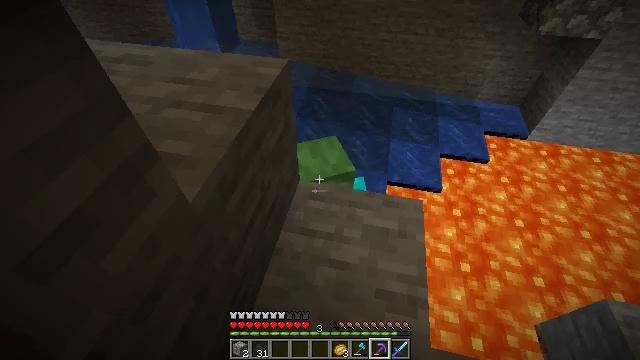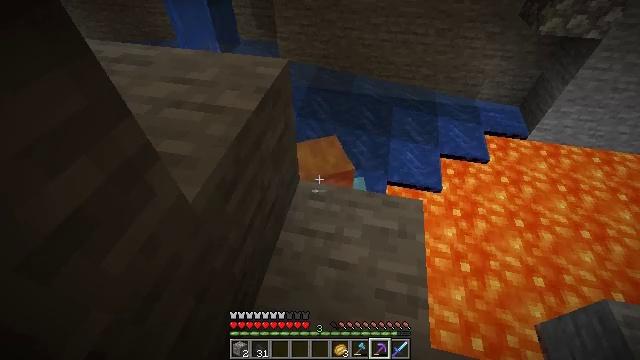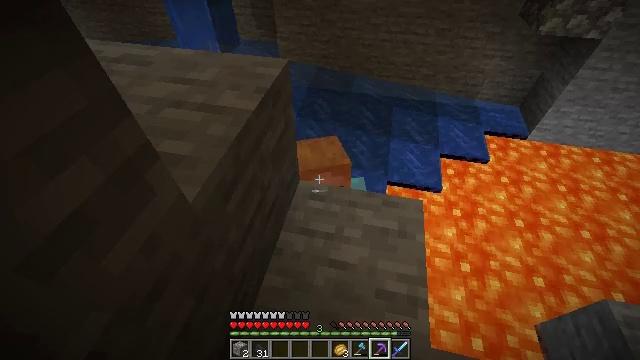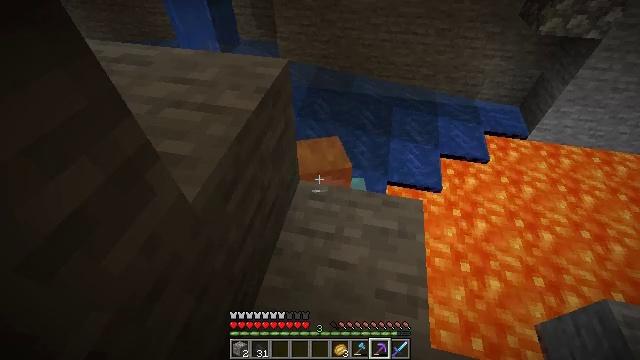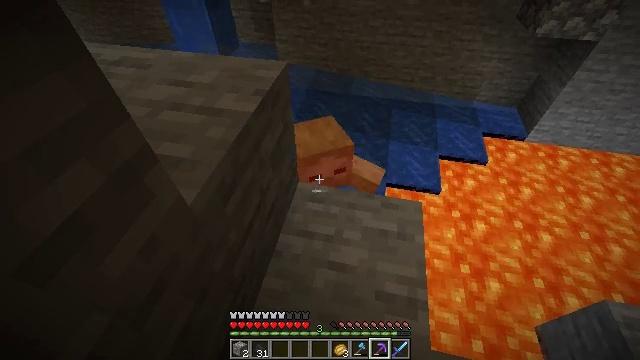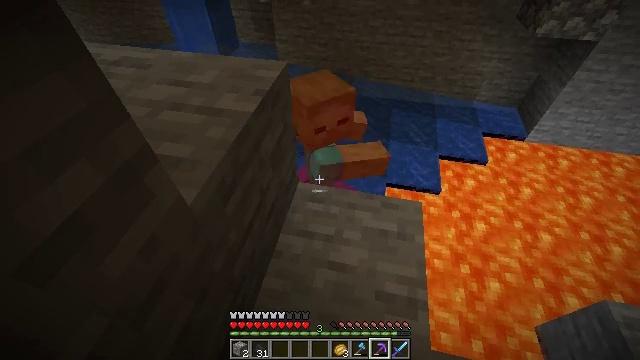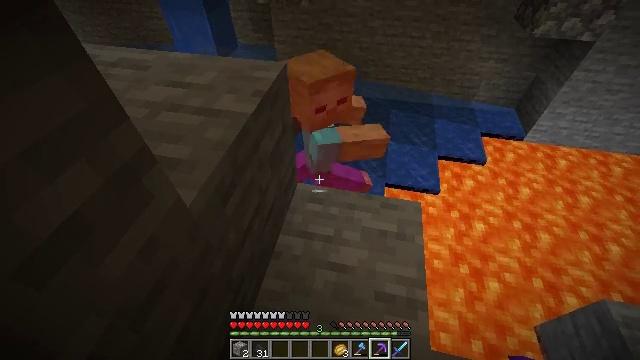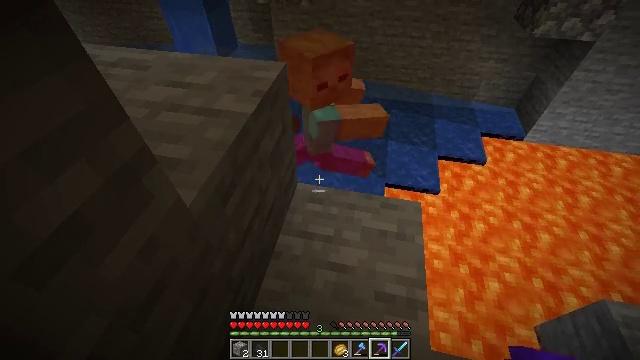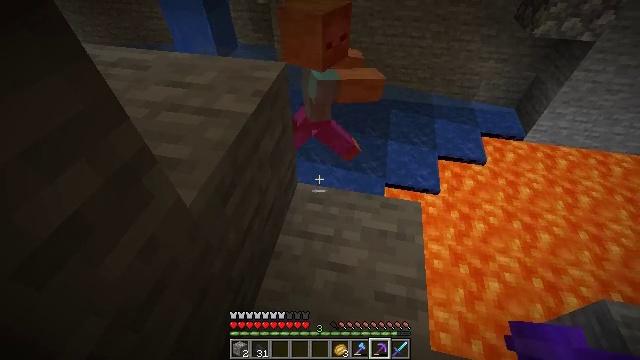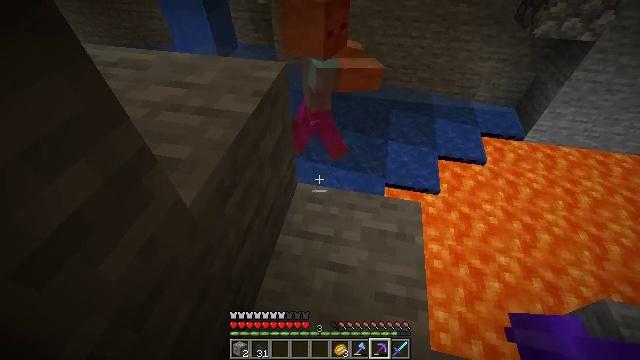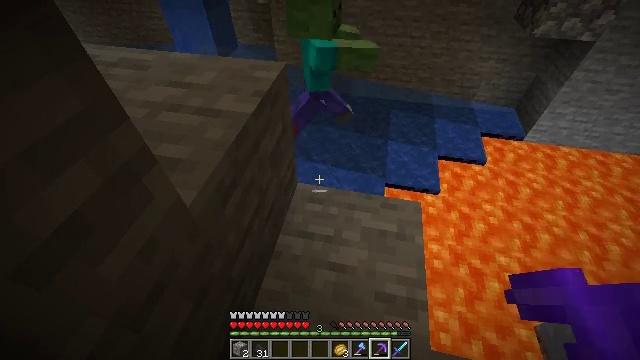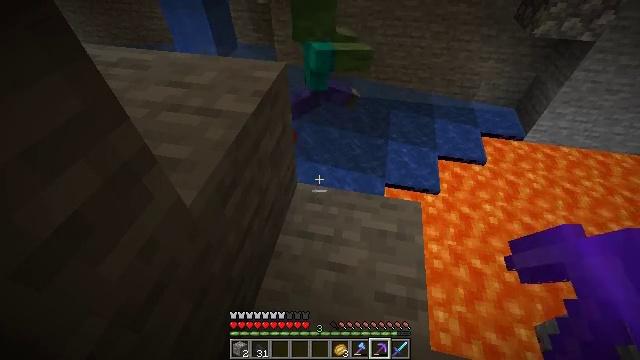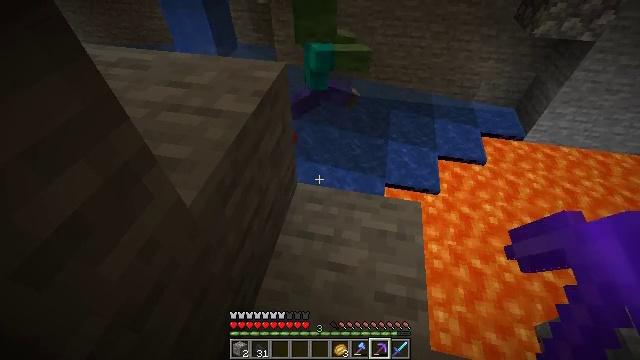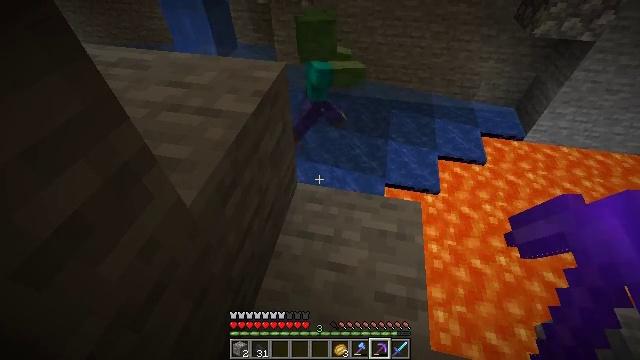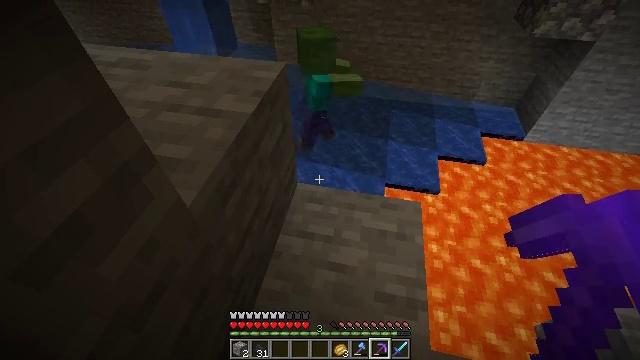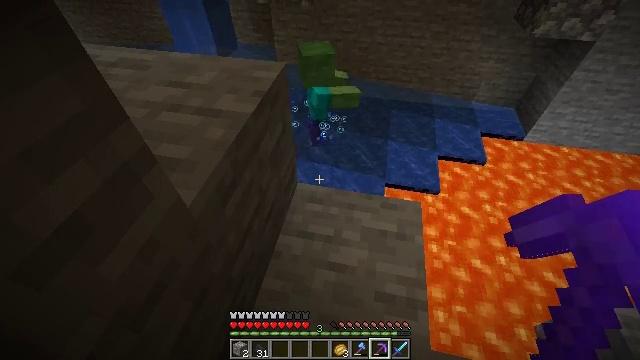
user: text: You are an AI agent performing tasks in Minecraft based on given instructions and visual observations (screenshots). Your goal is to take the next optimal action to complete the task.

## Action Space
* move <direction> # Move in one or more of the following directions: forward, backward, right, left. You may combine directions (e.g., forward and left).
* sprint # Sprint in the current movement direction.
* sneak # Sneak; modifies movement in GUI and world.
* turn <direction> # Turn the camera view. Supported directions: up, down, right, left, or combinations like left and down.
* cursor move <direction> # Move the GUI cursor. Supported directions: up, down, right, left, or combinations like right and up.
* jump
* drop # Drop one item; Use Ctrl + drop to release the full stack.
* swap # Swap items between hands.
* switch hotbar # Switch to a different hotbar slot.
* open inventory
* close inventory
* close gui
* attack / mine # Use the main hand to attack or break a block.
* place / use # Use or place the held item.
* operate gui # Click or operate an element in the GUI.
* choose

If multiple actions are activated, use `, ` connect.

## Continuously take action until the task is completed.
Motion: motion action
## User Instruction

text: Mine cobblestone underground.
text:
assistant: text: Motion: no_op
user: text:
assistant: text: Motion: no_op
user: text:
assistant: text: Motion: no_op
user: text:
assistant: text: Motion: no_op
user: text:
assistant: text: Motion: no_op
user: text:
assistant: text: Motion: no_op
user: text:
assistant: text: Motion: no_op
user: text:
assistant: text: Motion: no_op
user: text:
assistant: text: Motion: no_op
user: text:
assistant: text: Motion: no_op
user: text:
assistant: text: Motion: no_op
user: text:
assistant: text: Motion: no_op
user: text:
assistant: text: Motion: no_op
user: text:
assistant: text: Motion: no_op
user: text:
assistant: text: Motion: no_op
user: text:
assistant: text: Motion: no_op
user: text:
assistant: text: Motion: no_op
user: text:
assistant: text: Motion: no_op
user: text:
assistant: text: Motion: no_op
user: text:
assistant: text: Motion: no_op
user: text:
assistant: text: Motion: no_op
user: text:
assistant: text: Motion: no_op
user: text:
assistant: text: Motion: no_op
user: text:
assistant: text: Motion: no_op
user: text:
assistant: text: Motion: no_op
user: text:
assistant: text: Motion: no_op
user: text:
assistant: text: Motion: no_op
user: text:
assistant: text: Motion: no_op
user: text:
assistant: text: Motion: no_op
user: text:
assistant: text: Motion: no_op